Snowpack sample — Snodgrass Mountain, Crested Butte, Colorado (2/4/25, 12:06 PM MST)
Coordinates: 38.923, -106.968
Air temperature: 35 °F
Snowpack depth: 80 cm
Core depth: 20 cm
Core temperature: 33.8 °F
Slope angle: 14°, slope face: 78°
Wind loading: low
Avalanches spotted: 0
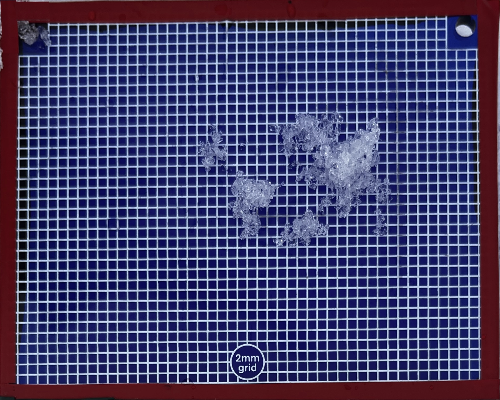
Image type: profile
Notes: No avalanches nearby, unusually warm weather for the last month reported by residents, Collected 25 yards from treeline